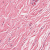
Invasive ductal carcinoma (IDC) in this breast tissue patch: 0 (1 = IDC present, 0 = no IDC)